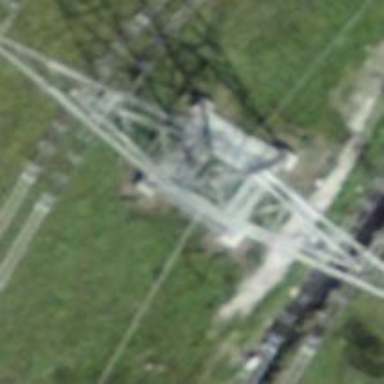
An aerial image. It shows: Towering power structure.